Field crop: maize
Growth stage: 1
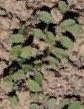
Species: convolvulus